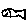
Label: fish